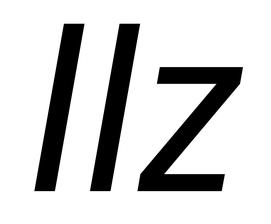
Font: Poppins-Italic